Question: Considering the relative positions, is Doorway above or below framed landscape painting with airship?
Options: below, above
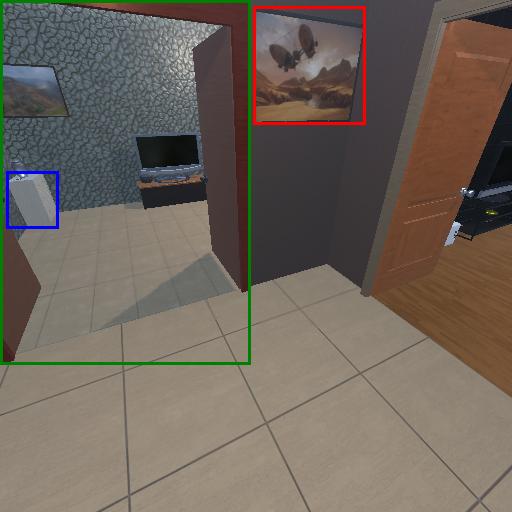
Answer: below